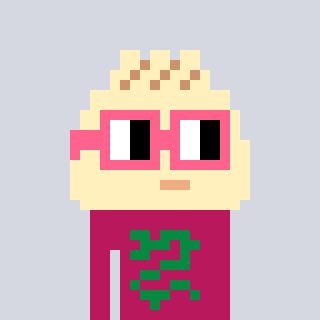
a pixel art character with square pink glasses, a porkbao-shaped head and a darkpink-colored body on a cool background